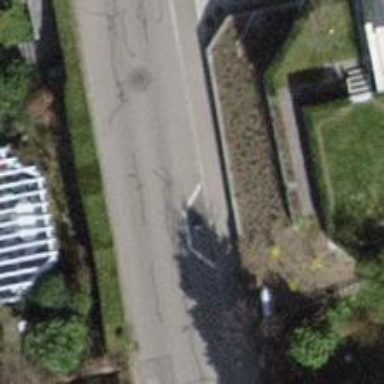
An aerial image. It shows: Chicane for traffic calming.